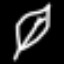
Label: leaf